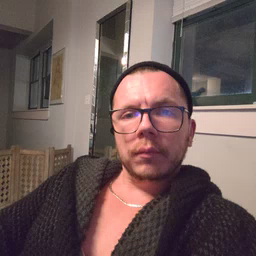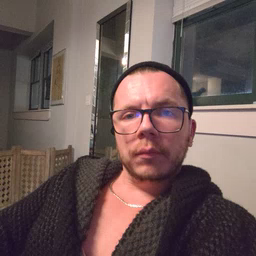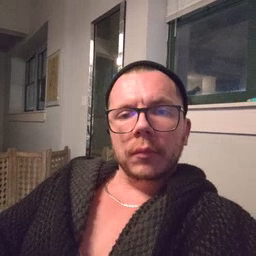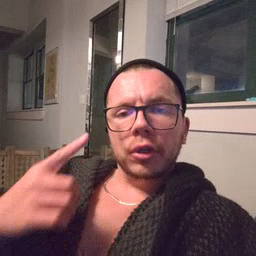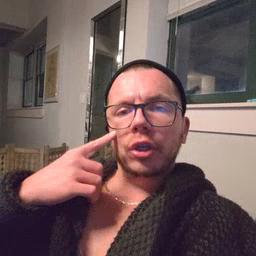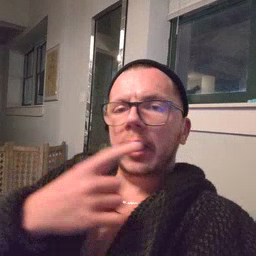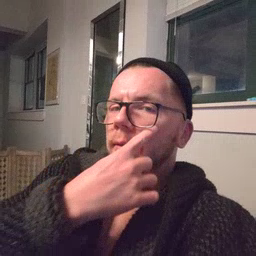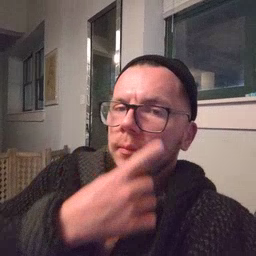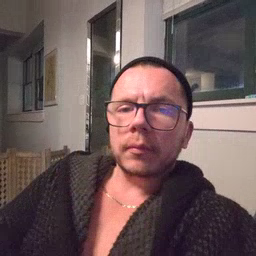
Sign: cheek